Question: I have an array that contains 3D float points. Not only I want to depict them in a figure but also I want to connect them with lines.
Example) lets say we have array called X:
'''
X=[0, 0, 0; 0.48, -0.88, 0.09; -1.06, 0.55, 0.9; -0.65, 1.5, -1.44; 1.1, 0.59,
-1.11;0.76, 0.86, -0.52; -1.08, -0.28, 0.55; 1.47, -1.21, 0.14; 1.42, -2.15, 0.71; -0.64,
1.87, 2.4;2.32, -2.44, 2.02; 2.25, -2.56, -3.03; 2.35, 2.65, -1.5; 0.23, -2.25, 2.78; 2.47,
-3.12, -1.91; 2.27, 1.37, -3.05; 2.3, 1.9, -1.29; -1.77, -0.51, 2.33];
X1= [0,0,0]
X2=[0.48, -0.88, 0.09]
X3=[-1.06, 0.55, 0.9] ...
'''
now I want that X1...Xn to be drawn in figure as points then X1 get connected to X2, X2 get connected to X3, X3 get connected to X4, etc
how could I do that?
Here is what I ve done but I get a wrong figure:
'''
figure;hold on;
P=[];
for i=1:size(X,1)
x=X(i,1);
y=X(i,2);
z=X(i,3);
A=[ x,y,z];
P=vertcat(P,A);
plot(P);
end
'''
And Here is the output:

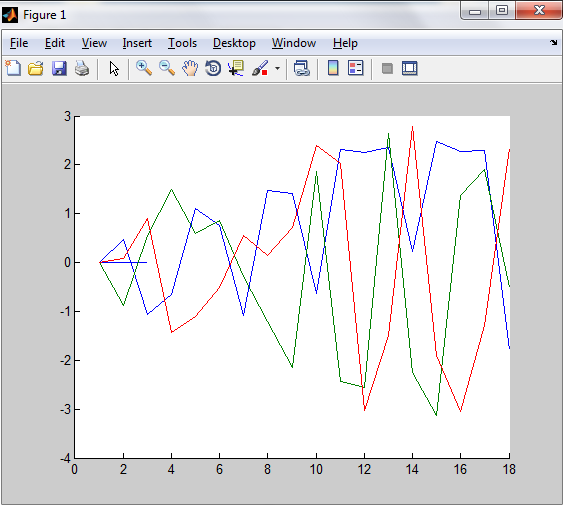
Answer: Check out the <URL>.
In particular, 'plot3(X, Y, Z)' will plot the points and join them with a line.
In your case:
'''
plot3(X(:, 1), X(:, 2), X(:, 3))
'''